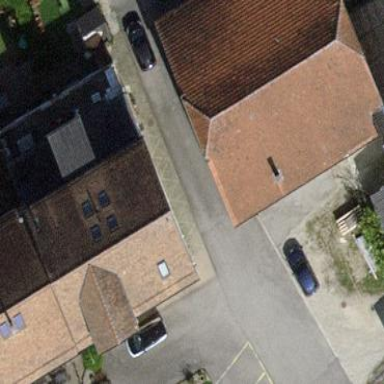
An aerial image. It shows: Simple and straightforward house.